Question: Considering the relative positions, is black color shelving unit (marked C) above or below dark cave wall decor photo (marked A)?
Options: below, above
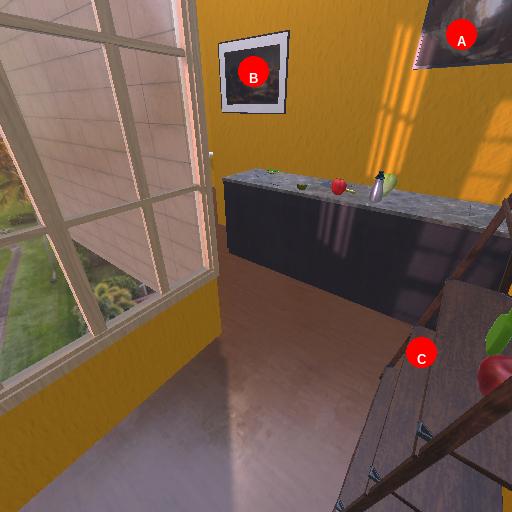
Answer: below